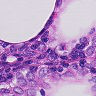
Metastatic tissue present: yes